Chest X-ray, AP view. Patient: 61 years old, sex F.
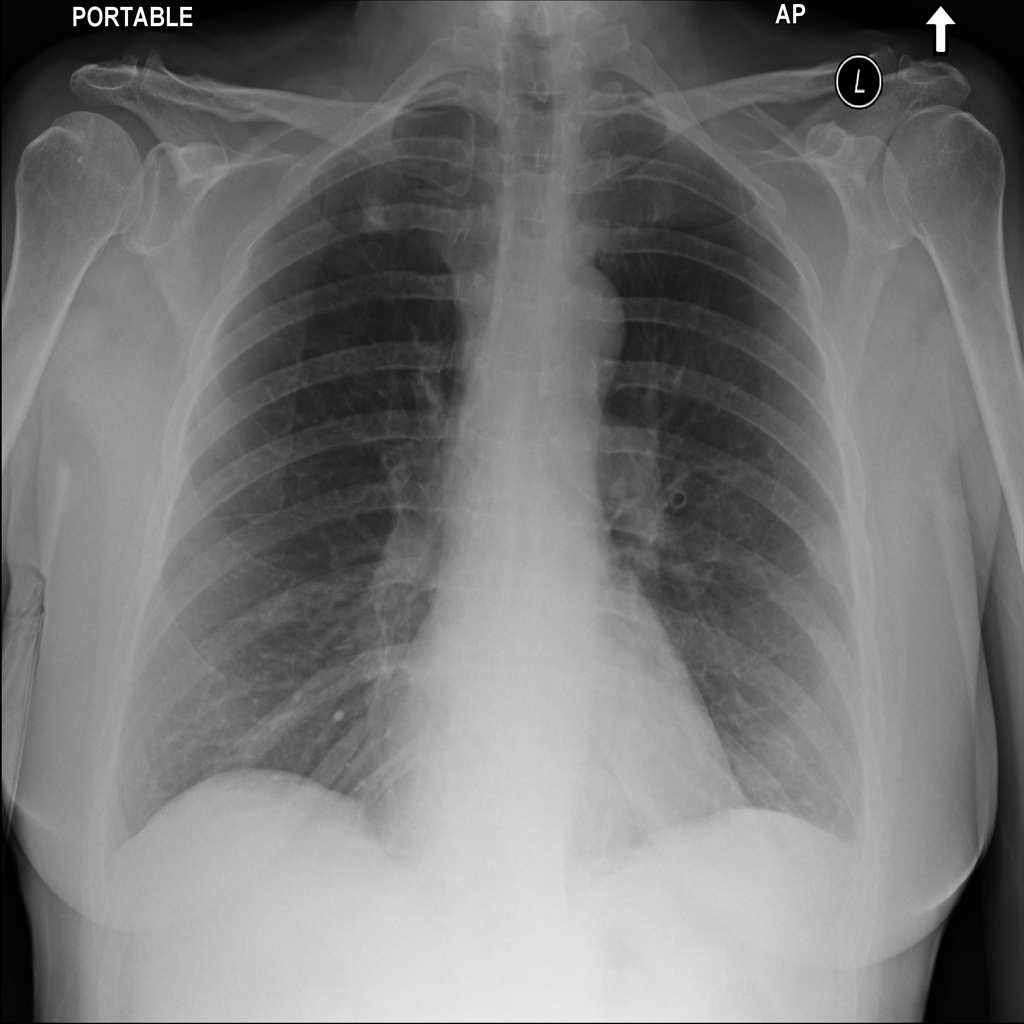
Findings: No Finding